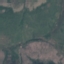
Land use / land cover: HerbaceousVegetation